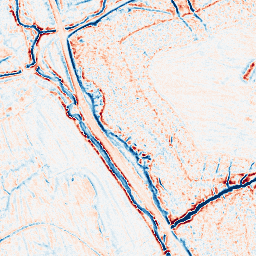
Category: edge_preserving
Decomposition family: bilateral
Decomposition parameters: d: 9
sigma_color: 25
sigma_space: 150
Upsampling method: quartic
Upsampling parameters: scale: 8
Upsampling scale: 8